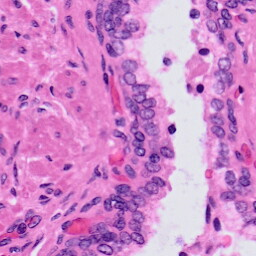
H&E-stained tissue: Prostate